Question: Apologies for the big Title, I couldn't come up with any thing better. Let me explain the issue I am having.
I have to render three cards where each of them share same look-feel, means each of them have a header section and a body section. I am using ng-repeat to get data from model and render these cards.
Code:
'''
<div class="card">
<a href="#/cards/{{card.id}}"><h1>{{card.title}}</h1></a>
<div ng-repeat="widget in card.widgets" class="widget">
<h2>{{widget.title}}</h2>
{{widget.type}}
</div>
</div>
'''
Now, each of these Card's body should have different UI in it. For example, One card's body might have a chart using Hight Charts, Another one might just want to use a UI from jQuery UI library, etc..
How would I achieve it when I am looping using ng-repeat? Let me know if my starting direction is correct?
The model data look like this:
'''
[
{
"id": "c001",
"title": "CARD 1",
"widgets": [
{
"title": "title 1.1",
"type": "line-graph"
},
{
"title": "title 1.2",
"type": "bar-chart"
}
]
},
{
"id": "c002",
"title": "CARD 2",
"widgets": [
{
"title": "title 2.1",
"type": "graph"
},
{
"title": "title 2.2",
"type": "bar-chart"
}
]
},
{
"id": "c003",
"title": "CARD 3",
"widgets": [
{
"title": "title 3.1",
"type": "line-graph"
},
{
"title": "title 3.1",
"type": "bar-chart"
}
]
}
]
'''

Looking for help on this.
Thank You.
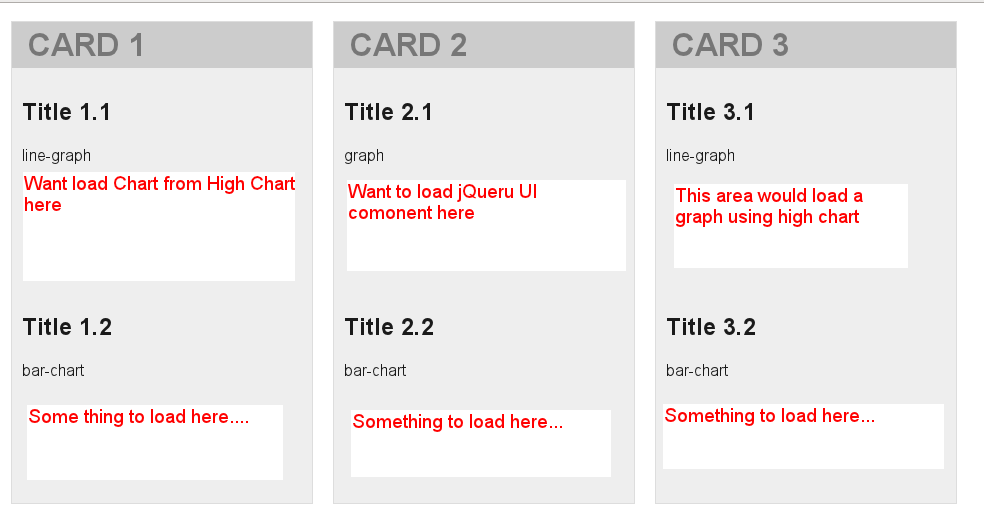
Answer: I'm newer to Angular, but I believe you could encapsulate all of it through a directive. The idea would be we would have our own directive that we add to a div and then pass in the type and from there the directive could handle the logic and create the appropriate chart/element/whatever and do all the creation in the javascript file for the directive.
'''
<div chart="line-graph"></div>
<div chart="bar-chart"></div>
module.directive('chart', function(){
return{
//logic to build various charts with different libraries here
}
});
'''
It might be a pretty complicated directive to write, but it would be an elegant way to write it. @ganaraj did have that above with div graph="widget.data" inside of the ng-switch, but didn't really mention the directive part, just the switching. That would make the individual directives simpler, so may be the better overall approach, if each type is going to be vastly different.
This post below from simpulton is really good covering the directives portion of it. You can even make it a step further and make it more like a widget where the tag could be (his "act five: widget directive") and then to that pass in the type and the data to go with it. He is writing a directive to do animantion on some cirlces created in CSS, so there's no reason you couldn't use it to apply some highchart or jQuery UI code. It's really well written and includes code in jsfiddle so you can see it work as well.
<URL>